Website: apple
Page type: payment
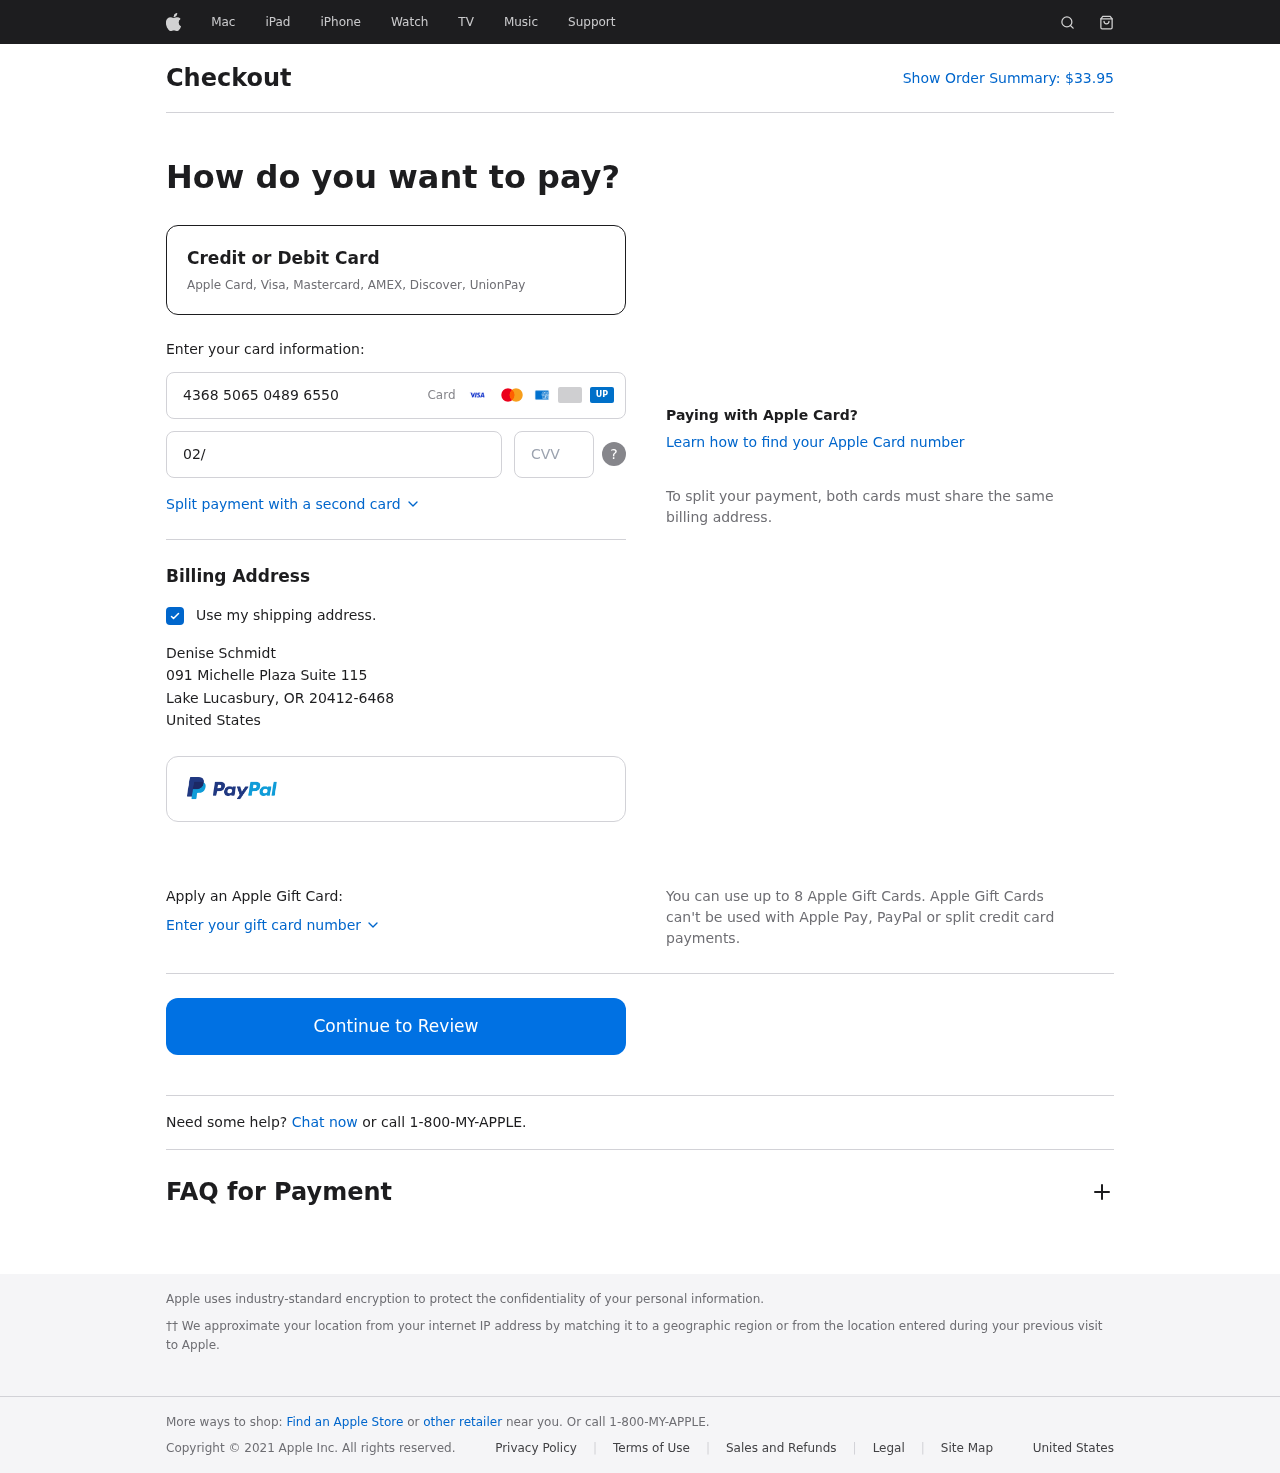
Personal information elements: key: PII_CARD_CVV
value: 955
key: PII_CARD_EXPIRY
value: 02/28
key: PII_CARD_NUMBER
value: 4368 5065 0489 6550
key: PII_CITY
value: Lake Lucasbury
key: PII_COUNTRY
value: United States
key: PII_FULLNAME
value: Denise Schmidt
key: PII_POSTCODE_FULL
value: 20412-6468
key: PII_STATE_ABBR
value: OR
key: PII_STREET
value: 091 Michelle Plaza Suite 115
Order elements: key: ORDER_TOTAL
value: $33.95